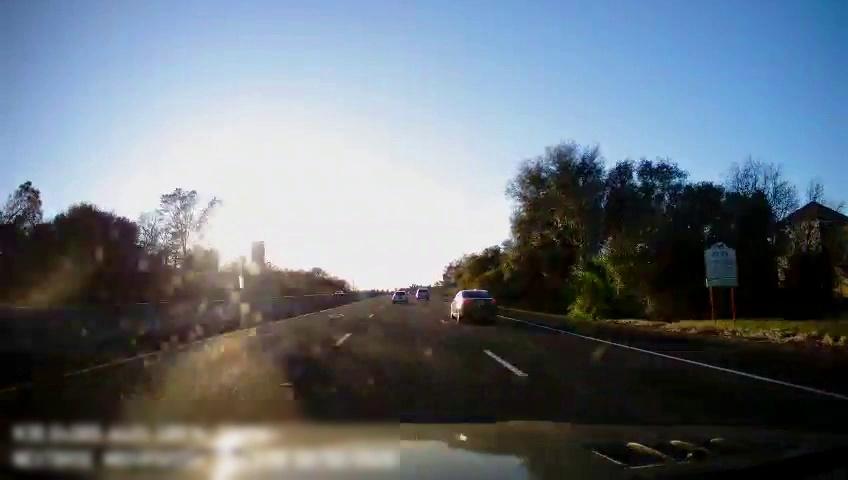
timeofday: Day
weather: Cloudy
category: Drivable Space
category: Vehicles | Car
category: Vehicles | Car
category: Vehicles | SUV
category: Lanes | Alternate Lane
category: Lanes | Current Lane
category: Lanes | Current Lane
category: Lanes | Alternate Lane
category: Traffic | Signs